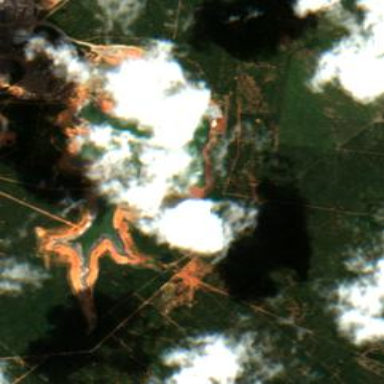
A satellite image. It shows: Tailings reservoir.